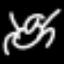
Label: frog